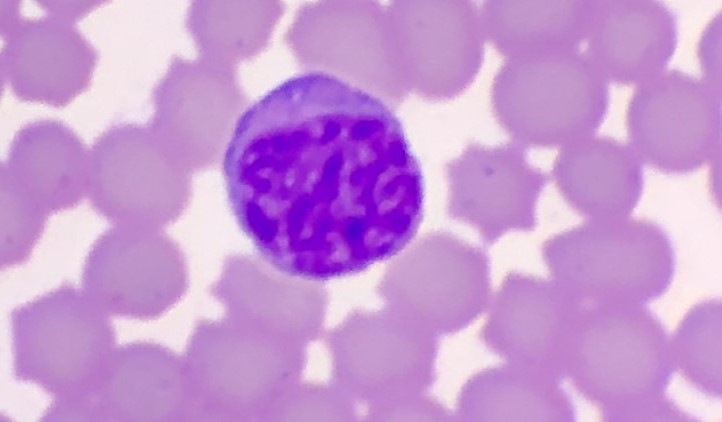
White blood cell type: Lymphocyte